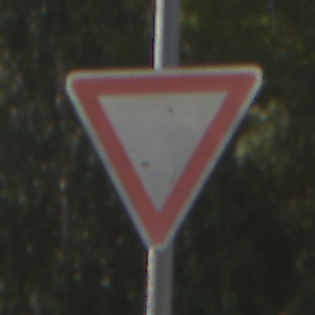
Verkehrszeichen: VorfahrtGewaehren
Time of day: Midday
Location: Outdoor (Nature)
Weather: Clear
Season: Summer
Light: Natural